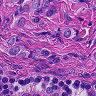
Metastatic tissue present: yes